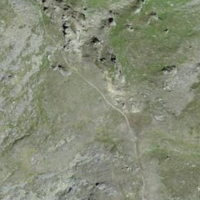
EUNIS habitat code: 26
Species observed at this site:
Leontopodium nivale